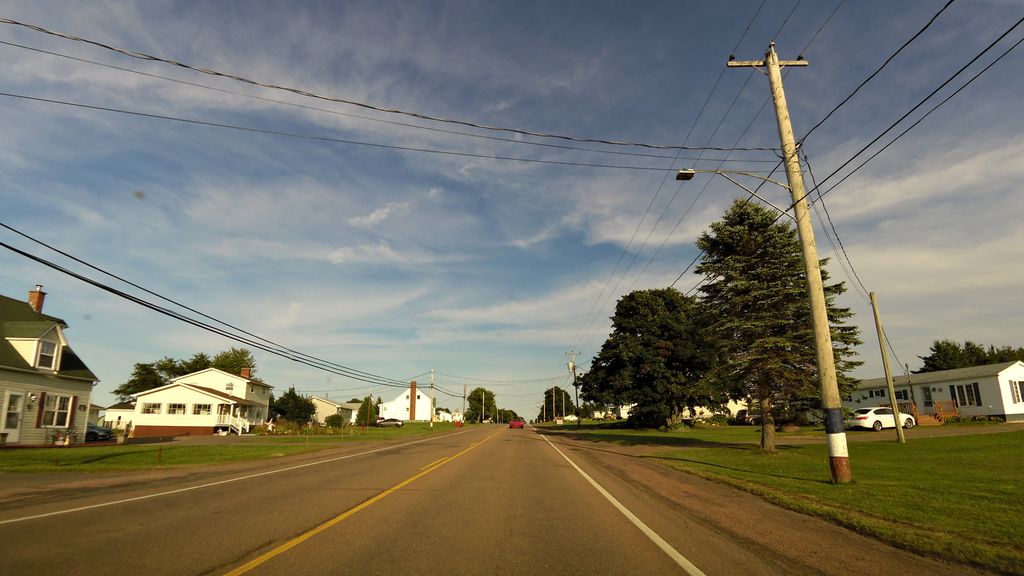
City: charlottetown